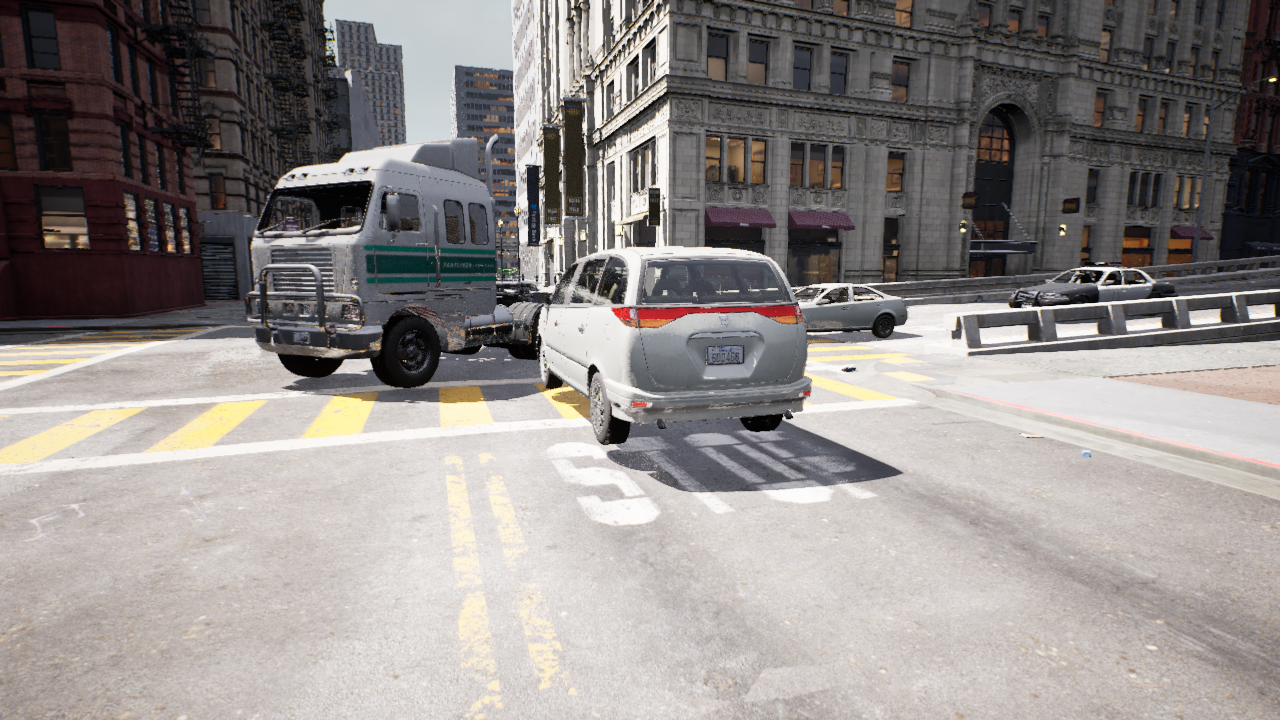
Venue: residential
Lighting: clear day
Vehicle rig: minivan